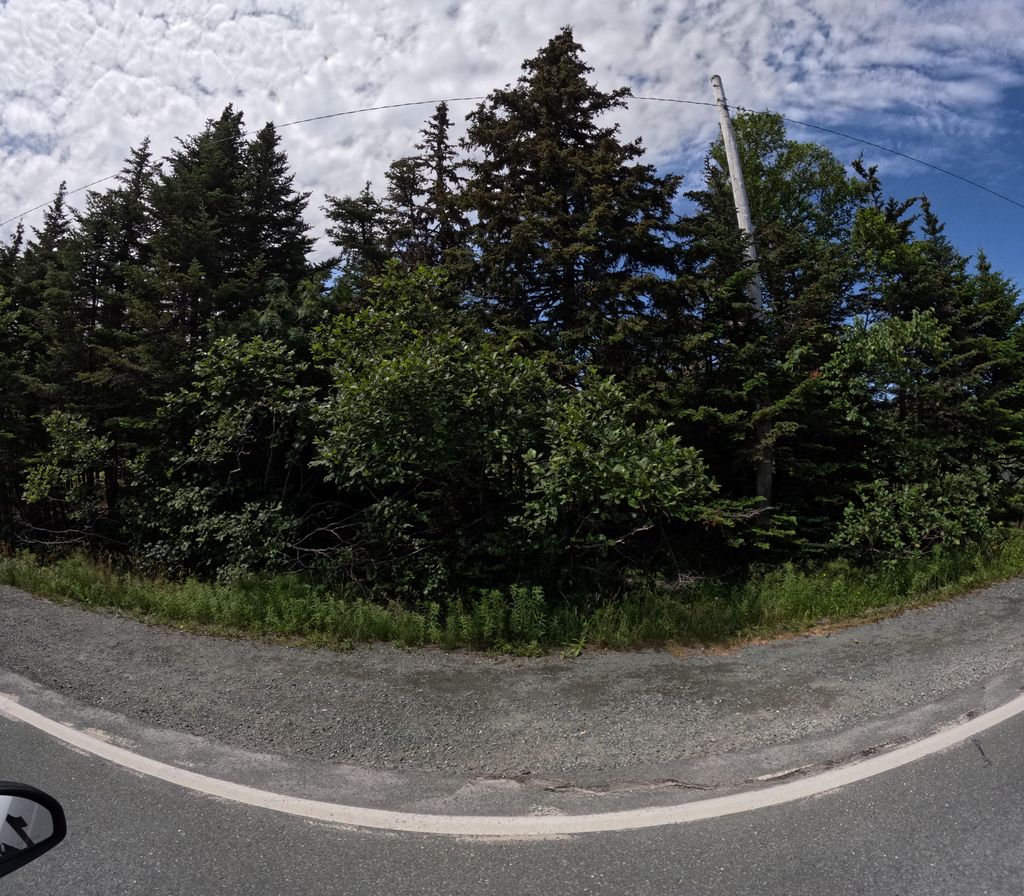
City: st_johns